Question: I created a new project, targeting api 11 and above. I have an activity where I want a SearchView expanded by default:
'''
@Override
public void onCreateOptionsMenu(Menu menu, MenuInflater inflater) {
super.onCreateOptionsMenu(menu, inflater);
inflater.inflate(R.menu.menu_search, menu);
MenuItem searchItem = menu.findItem(R.id.action_search);
mSearchView = (SearchView) searchItem.getActionView();
mSearchView.setIconifiedByDefault(false);
}
'''
which works, but I don't want any icon or title on the actionbar, just the searchview. I tried getting rid of my title and icon by doing:
'''
getActionBar().setDisplayHomeAsUpEnabled(false);
getActionBar().setDisplayShowTitleEnabled(false);
getActionBar().setIcon(android.R.color.transparent);
'''
But my actionbar still has this padding to the left of the searchview:

Is there a way to get rid of it?
Thanks
-------- Edit --------------------
Here's my activity in full:
'''
public class GreatAndroid extends FragmentActivity {
private SearchView mSearchView;
@Override
protected void onCreate(Bundle savedInstanceState) {
super.onCreate(savedInstanceState);
getActionBar().setDisplayShowHomeEnabled(false);
}
@Override
public boolean onCreateOptionsMenu(Menu menu) {
super.onCreateOptionsMenu(menu);
getMenuInflater().inflate(R.menu.menu_search, menu);
MenuItem mi = menu.findItem(R.id.action_search);
mSearchView = (SearchView) mi.getActionView();
mSearchView.setIconifiedByDefault(false);
return true;
}
}
'''
and here's the menu xml:
'''
<menu xmlns:android="http://schemas.android.com/apk/res/android">
<item android:id="@+id/action_search"
android:title="@string/search"
android:icon="@android:drawable/ic_menu_search"
android:showAsAction="always"
android:actionViewClass="android.widget.SearchView" />
</menu>
'''
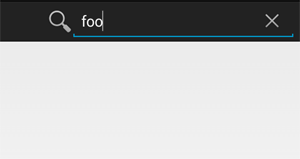
Answer: Even though the icon is transparent, it still takes up the space:
'''
getActionBar().setIcon(android.R.color.transparent);
'''
Remove this line and add:
'''
getActionBar().setDisplayShowHomeEnabled(false);
'''
Now, you should have the SearchView take up all the available space.
Action items that can be collapsed have a max width. The only workaround I can think of is the following:
'''
public class GreatAndroid extends FragmentActivity {
private SearchView mSearchView;
@Override
protected void onCreate(Bundle savedInstanceState) {
super.onCreate(savedInstanceState);
getActionBar().setDisplayShowHomeEnabled(false);
getActionBar().setDisplayShowTitleEnabled(false);
}
@Override
public boolean onCreateOptionsMenu(Menu menu) {
super.onCreateOptionsMenu(menu);
getMenuInflater().inflate(R.menu.menu_search, menu);
MenuItem mi = menu.findItem(R.id.action_search);
mSearchView = (SearchView) mi.getActionView();
mSearchView.setIconifiedByDefault(false);
// You can use Display.getSize(Point) from API 13 onwards.
// For API 11 and 12, use Display.getWidth()
final Point p = new Point();
getWindowManager().getDefaultDisplay().getSize(p);
// Create LayoutParams with width set to screen's width
LayoutParams params = new LayoutParams(p.x, LayoutParams.MATCH_PARENT);
mSearchView.setLayoutParams(params);
return true;
}
}
'''
Although it looks like there's still space to the left, you can use 'mSearchView.setBackgroundColor(Color.RED);' to see that there really isn't.